The plot is a time-scale (wavelet) decomposition of a bearing vibration signal. Diagnose the bearing from this image, choosing from: normal, inner_race, outer_race, ball.
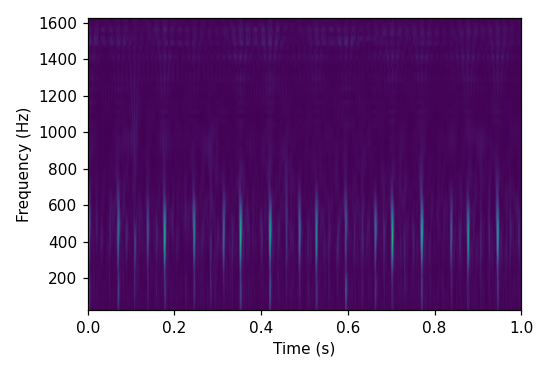
Answer: outer_race